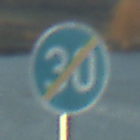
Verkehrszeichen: EndeMindestgeschwindigkeit
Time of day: SunriseSunset
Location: Outdoor (RoadRail)
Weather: PartlyCloudy
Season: NotSpecified
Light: Natural